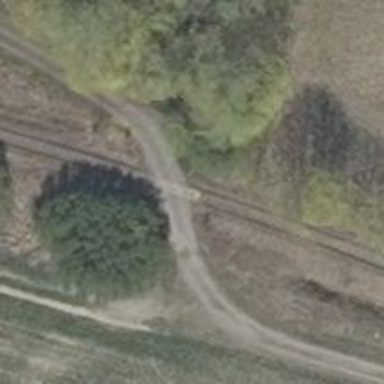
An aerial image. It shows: Railway level crossing.